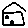
Label: house